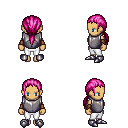
a pixel art fantasy rpg character, female body template, human, tanned skin, steel chest armor, white pants, pink ponytail hairstyle, leather bracers, metal boots, four views (front, back, left, right), 2x2 character sprite sheet, small pixel art, hard edges, no anti-aliasing